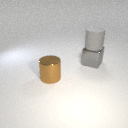
large brown metal cylinder in front of large gray metal cube